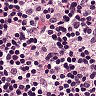
Metastatic tissue present: no